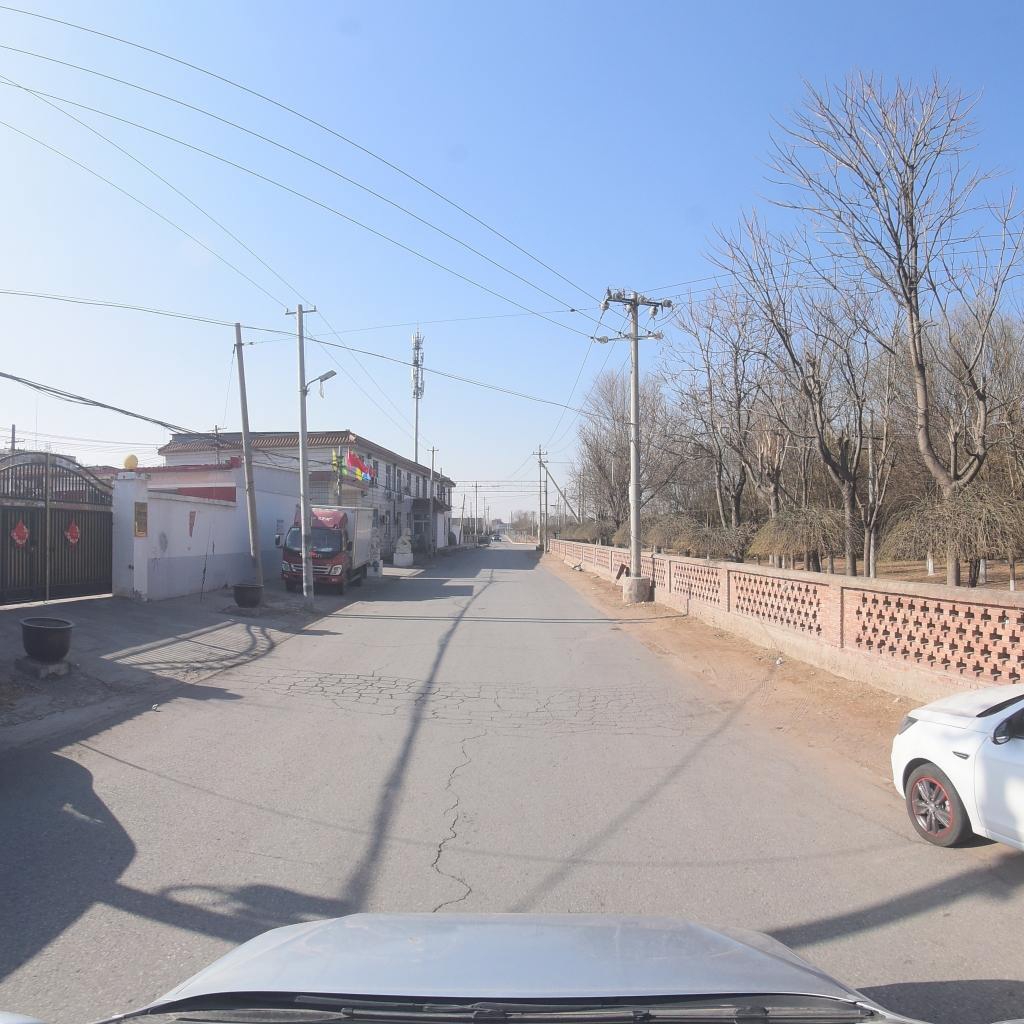
Region: Fengtai
Road damage annotations: longitudinal crack, longitudinal crack, transverse crack, alligator crack